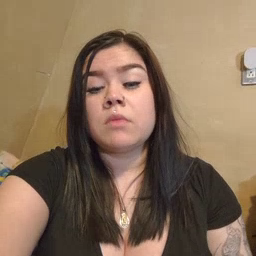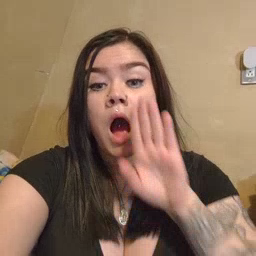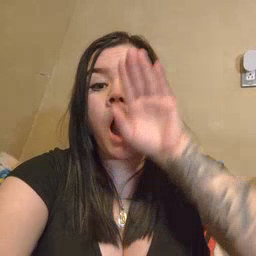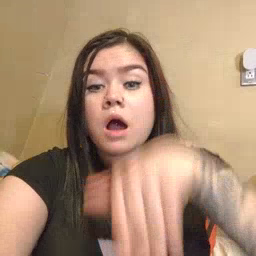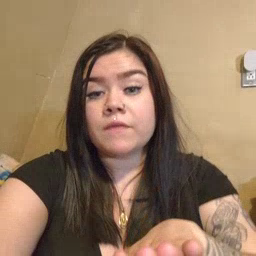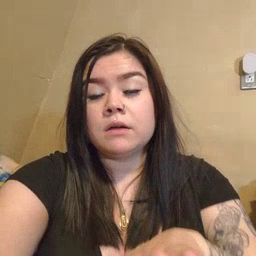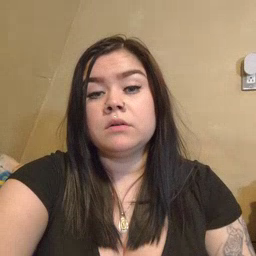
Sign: elephant